Question: I am laying out a calculator using Interface Builder and I ran into some issues with the layout of buttons.
I have 3 columns of number buttons, similar to most calculators, and I had no problem placing the left and right columns as the auto-layout feature of Xcode snapped them in the correct distance away from the edge of the window on the left and the operator buttons on the right; however, there was no automatic help for centering the middle column of buttons between those two.
I can eyeball it pretty well but I really prefer to have everything perfectly aligned. Is there any way to center a button between two other UI objects like this? here is a picture of the layout:

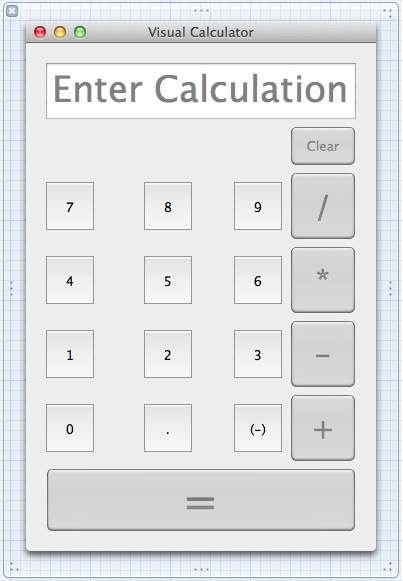
Answer: You can place all the buttons in their own View. Place the view where you want the buttons. Then you could align the left buttons to the left of the view, align the right buttons to the right of the view, and finally center the middle buttons. Then adjust your view you made accordingly. I did something very similar. Hope this helps.